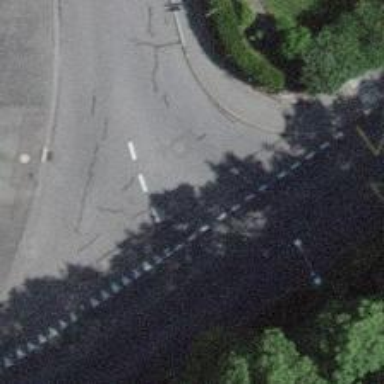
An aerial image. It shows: Unmarked crossing on the road.